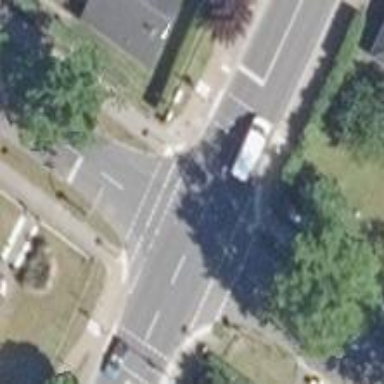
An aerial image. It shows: Road with traffic signals.